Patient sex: M
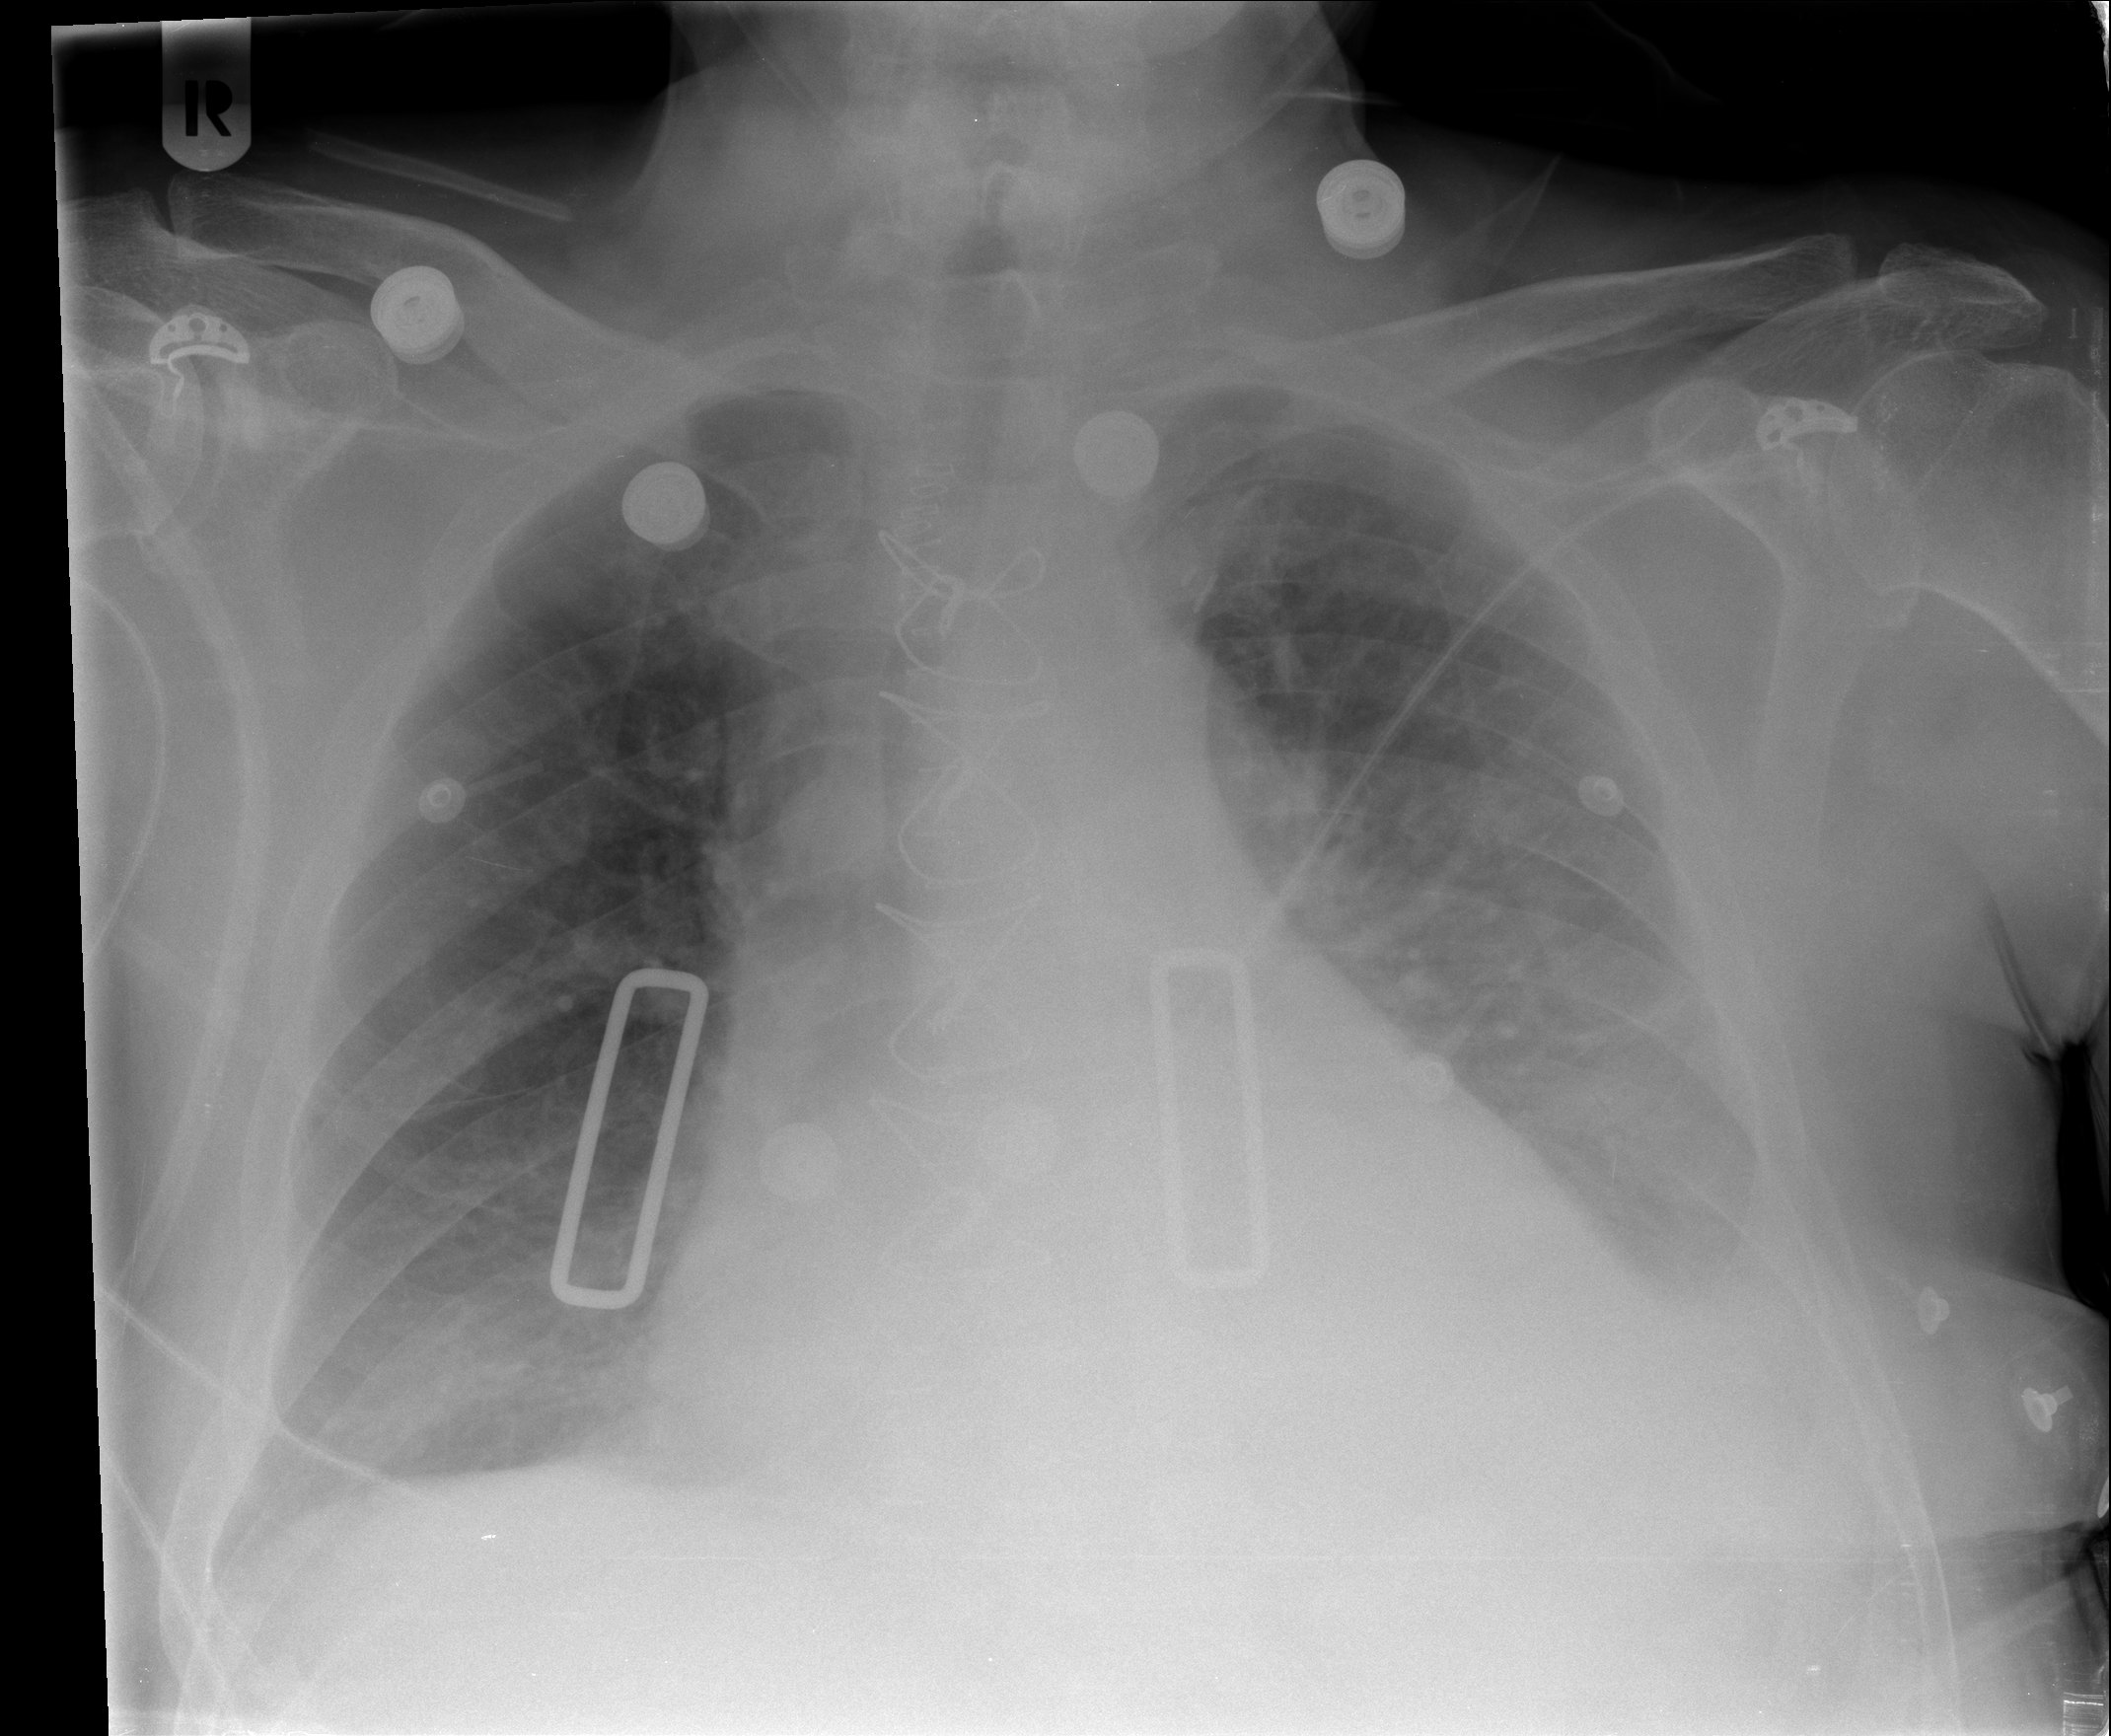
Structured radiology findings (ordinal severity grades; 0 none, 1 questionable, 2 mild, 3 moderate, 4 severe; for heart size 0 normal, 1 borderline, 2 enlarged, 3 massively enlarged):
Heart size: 2
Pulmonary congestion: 0
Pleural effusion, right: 0
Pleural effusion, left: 2
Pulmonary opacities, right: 0
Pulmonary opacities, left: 0
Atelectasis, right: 0
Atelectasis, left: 2